Question: While Designing website layout using foundation css,if i use grid system as bellow within the div with class row.its giving more space at left and right as in the Image.

'''
The Code I am using is as bellow within the div with class="row"
<div class="row">
<div class="small-2 large-4 columns">small-2 large-4 columns</div>
<div class="small-4 large-4 columns">small-4 large-4 columns</div>
<div class="small-6 large-4 columns">small-6 large-4 columns</div>
</div>
'''
Here I need just 5-7% space both at left and right side.How to achieve this by using foundation?
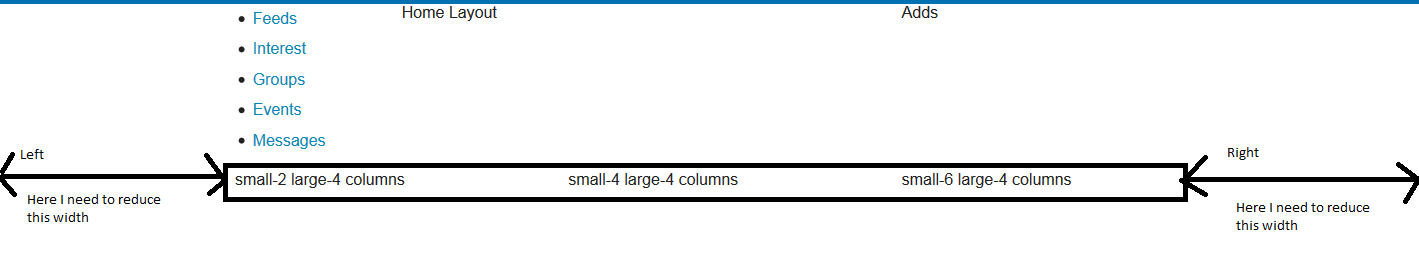
Answer: We need to change the width of class "row" of a foundation as much as we need.thats it we will get space at both left and right side.